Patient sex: M
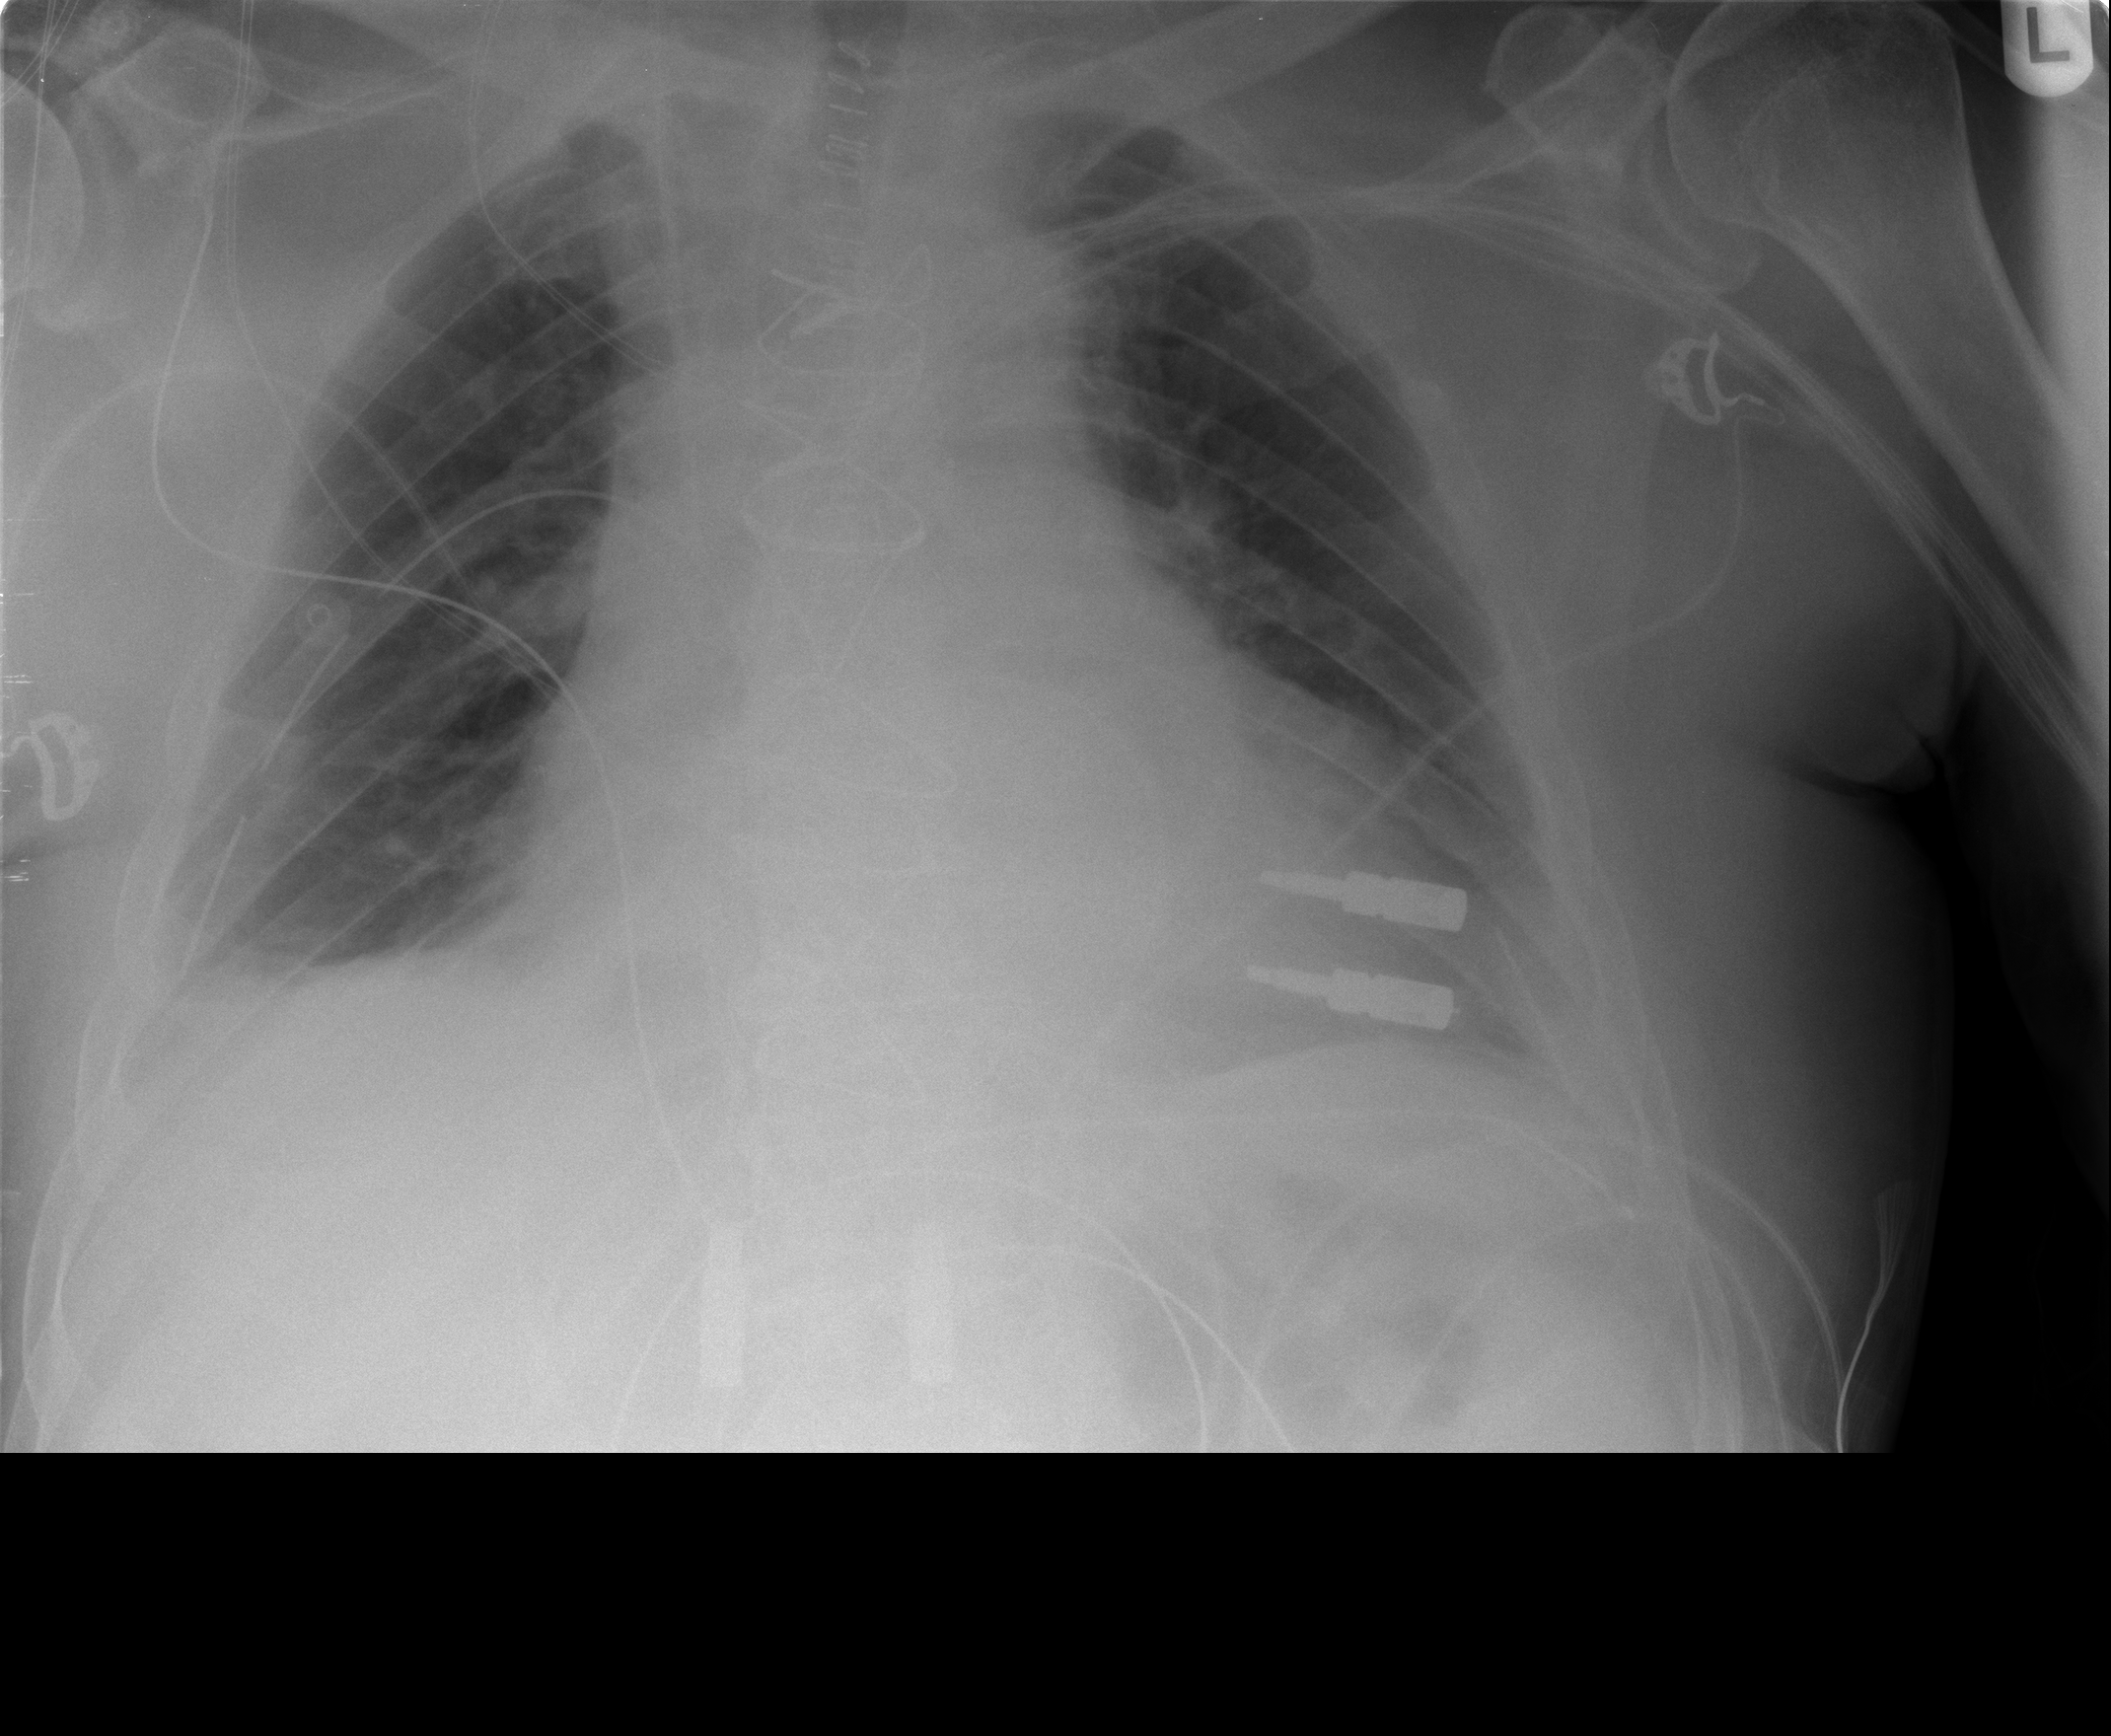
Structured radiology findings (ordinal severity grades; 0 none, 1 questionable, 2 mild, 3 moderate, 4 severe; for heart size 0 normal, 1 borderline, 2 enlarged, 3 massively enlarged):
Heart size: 2
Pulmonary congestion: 2
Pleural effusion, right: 0
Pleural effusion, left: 0
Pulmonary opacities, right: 1
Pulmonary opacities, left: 0
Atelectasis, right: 2
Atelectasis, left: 2